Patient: sex M, age 75
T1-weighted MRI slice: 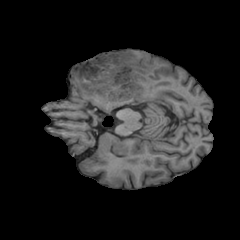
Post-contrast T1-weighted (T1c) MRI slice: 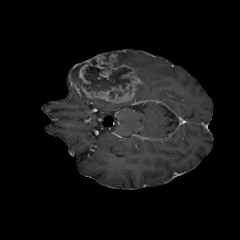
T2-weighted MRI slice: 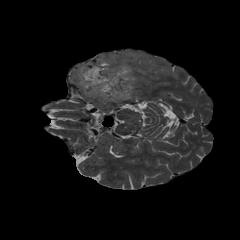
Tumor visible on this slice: yes
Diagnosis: Glioblastoma, IDH-wildtype
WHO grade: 4